Interaction volume radius: 5 \u00c5
Interaction volume height: 40 \u00c5
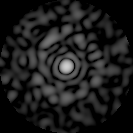
Disorder parameter: 0.8507